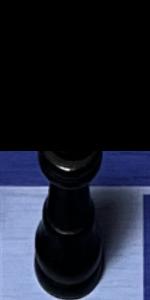
Label: King_Black